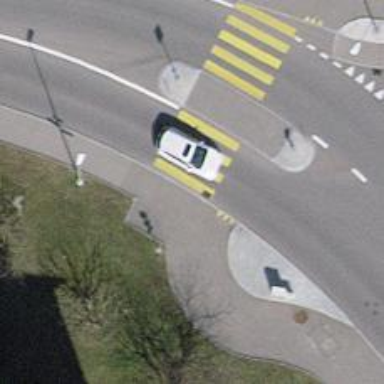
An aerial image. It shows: Kerb serving as barrier.